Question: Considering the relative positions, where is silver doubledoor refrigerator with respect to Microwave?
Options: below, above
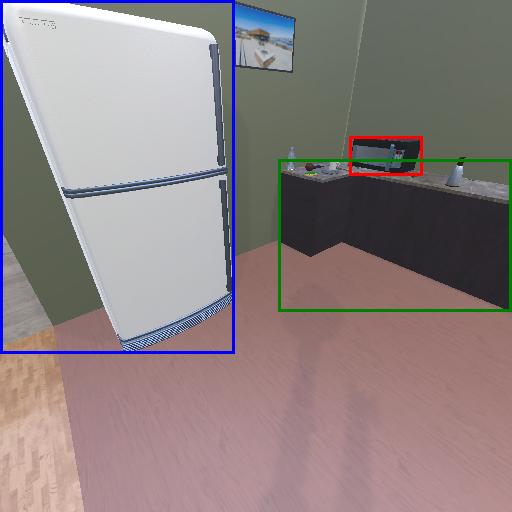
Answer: below